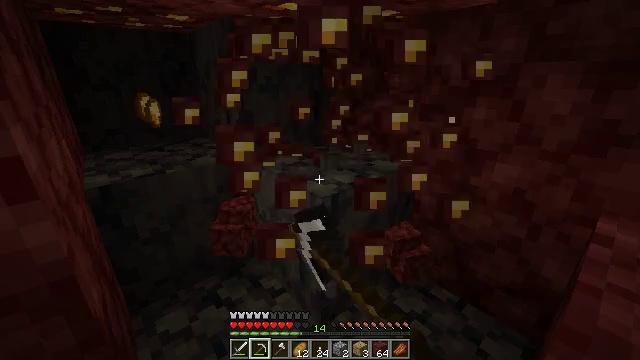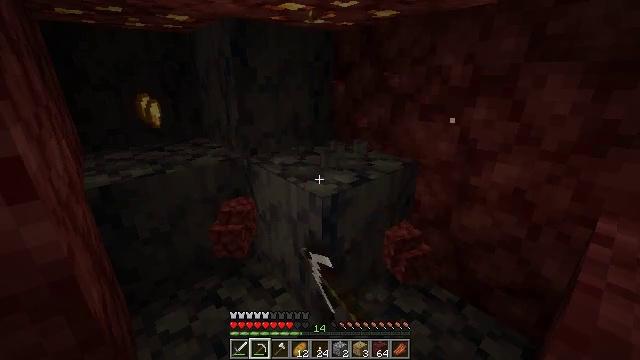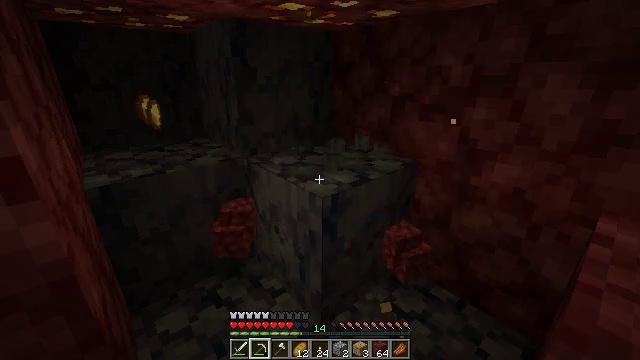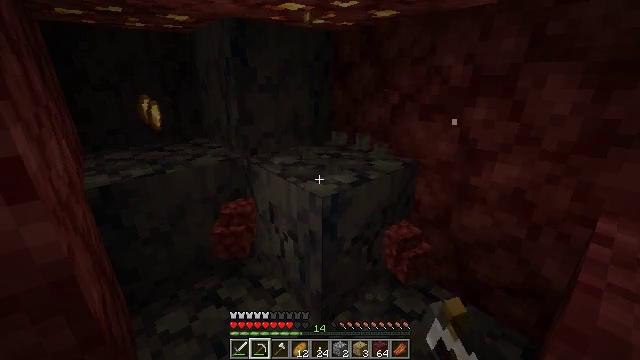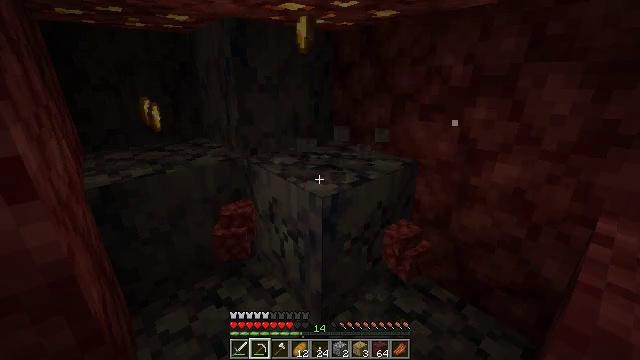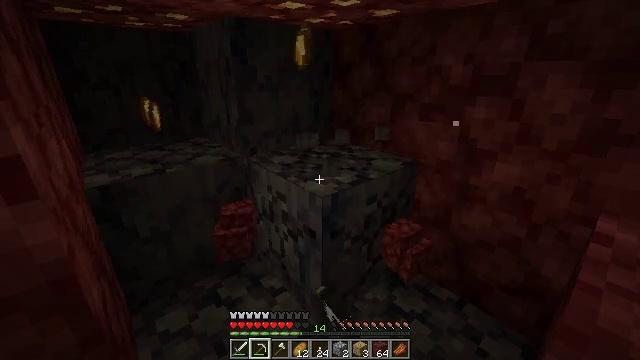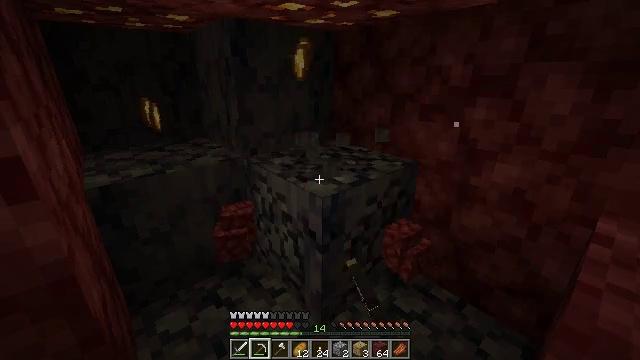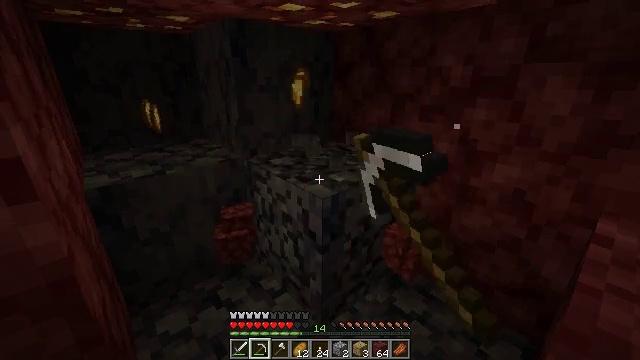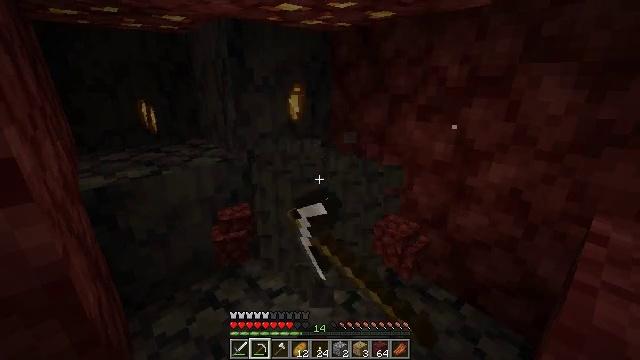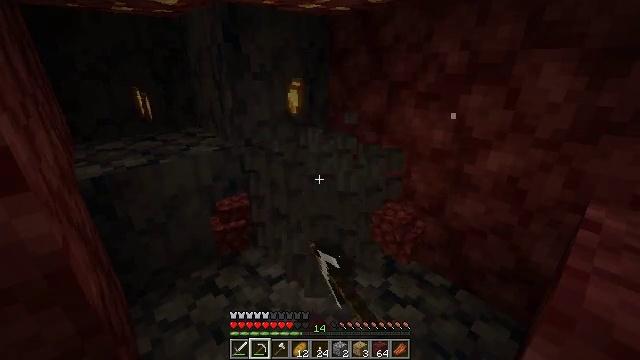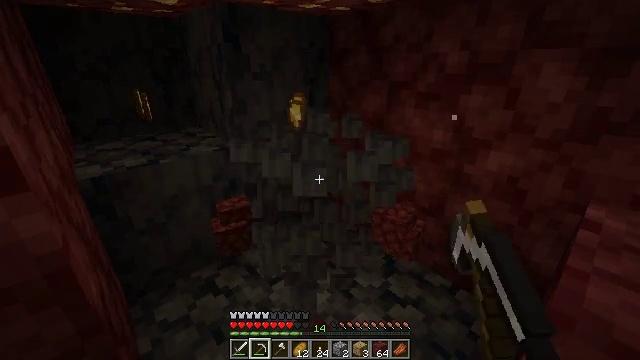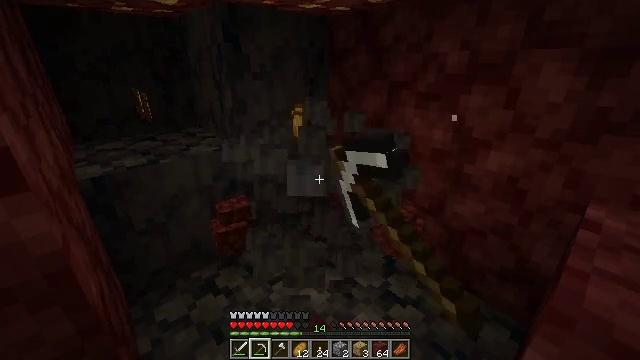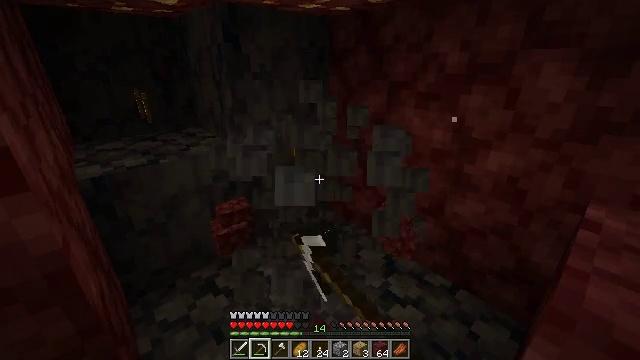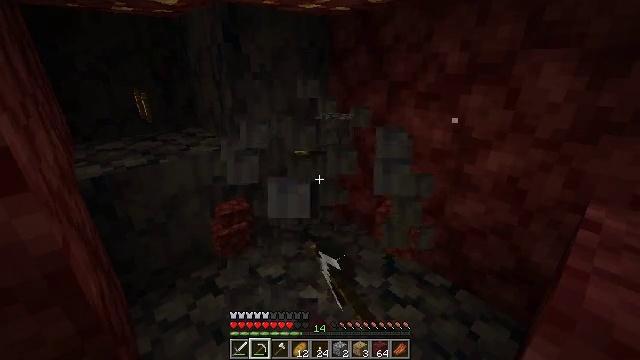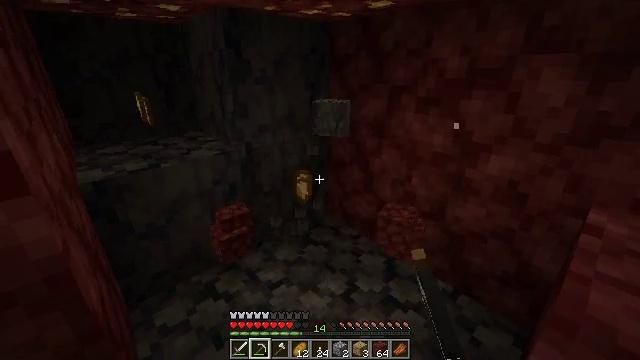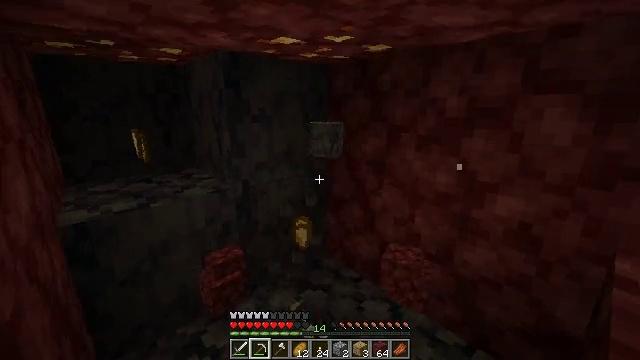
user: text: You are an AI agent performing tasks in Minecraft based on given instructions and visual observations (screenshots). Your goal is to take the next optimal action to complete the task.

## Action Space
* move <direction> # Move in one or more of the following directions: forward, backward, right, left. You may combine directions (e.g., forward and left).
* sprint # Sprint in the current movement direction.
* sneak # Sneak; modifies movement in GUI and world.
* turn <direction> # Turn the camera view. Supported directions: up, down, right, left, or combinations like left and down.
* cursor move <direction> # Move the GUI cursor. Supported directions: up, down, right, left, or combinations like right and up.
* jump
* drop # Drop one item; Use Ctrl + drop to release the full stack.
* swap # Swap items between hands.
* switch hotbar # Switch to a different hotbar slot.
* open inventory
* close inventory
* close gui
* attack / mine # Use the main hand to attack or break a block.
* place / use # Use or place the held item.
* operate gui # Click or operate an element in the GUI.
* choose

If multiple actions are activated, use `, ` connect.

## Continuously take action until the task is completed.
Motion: motion action
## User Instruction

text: Mine the basalt in the Nether.
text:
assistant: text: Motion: attack / mine
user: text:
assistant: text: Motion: attack / mine
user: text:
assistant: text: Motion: attack / mine
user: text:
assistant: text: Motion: attack / mine
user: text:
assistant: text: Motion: attack / mine
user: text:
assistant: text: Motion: attack / mine
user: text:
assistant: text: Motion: attack / mine
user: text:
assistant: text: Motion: attack / mine
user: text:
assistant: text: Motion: turn down, attack / mine
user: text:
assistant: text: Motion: attack / mine
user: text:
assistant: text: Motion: attack / mine
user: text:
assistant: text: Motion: attack / mine
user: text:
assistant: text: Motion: attack / mine
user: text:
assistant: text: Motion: attack / mine
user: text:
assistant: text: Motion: move forward, turn up, attack / mine
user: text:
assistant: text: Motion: move forward, turn left and up, attack / mine
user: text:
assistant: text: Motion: move forward, turn left and up, attack / mine
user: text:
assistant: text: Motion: move forward, turn left and up, attack / mine
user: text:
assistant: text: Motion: attack / mine
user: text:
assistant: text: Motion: attack / mine
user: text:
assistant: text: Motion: attack / mine
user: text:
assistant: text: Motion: attack / mine
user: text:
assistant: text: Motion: attack / mine
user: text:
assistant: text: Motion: attack / mine
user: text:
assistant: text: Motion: attack / mine
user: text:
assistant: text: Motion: turn left and up, attack / mine
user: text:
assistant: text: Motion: turn left and up, attack / mine
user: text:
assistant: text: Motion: turn up, attack / mine
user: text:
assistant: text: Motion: attack / mine